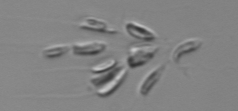
Label: Dinobryon